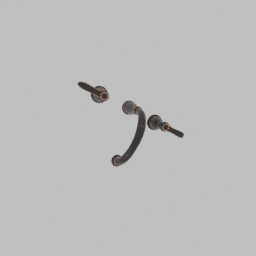
Label: appliances